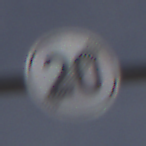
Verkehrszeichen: EndeGeschwindigkeit20
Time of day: MorningAfternoon
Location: Outdoor (Nature)
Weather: PartlyCloudy
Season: NotSpecified
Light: Natural